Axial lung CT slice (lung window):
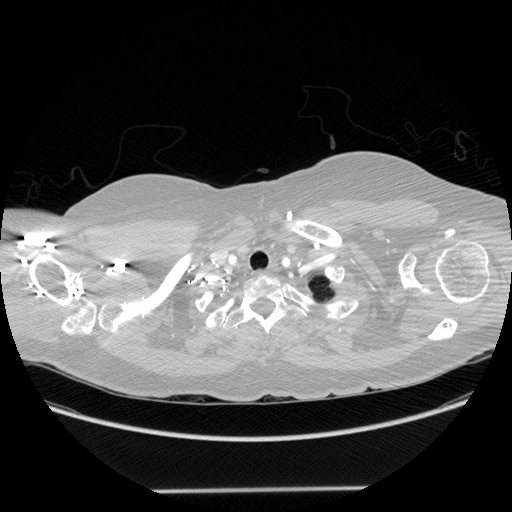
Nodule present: no